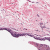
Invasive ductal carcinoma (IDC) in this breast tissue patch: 0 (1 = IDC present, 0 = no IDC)